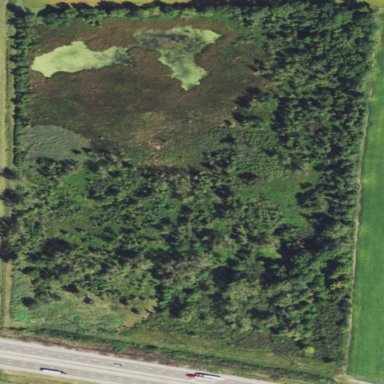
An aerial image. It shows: Nature reserve in wetland area.